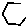
Label: hexagon